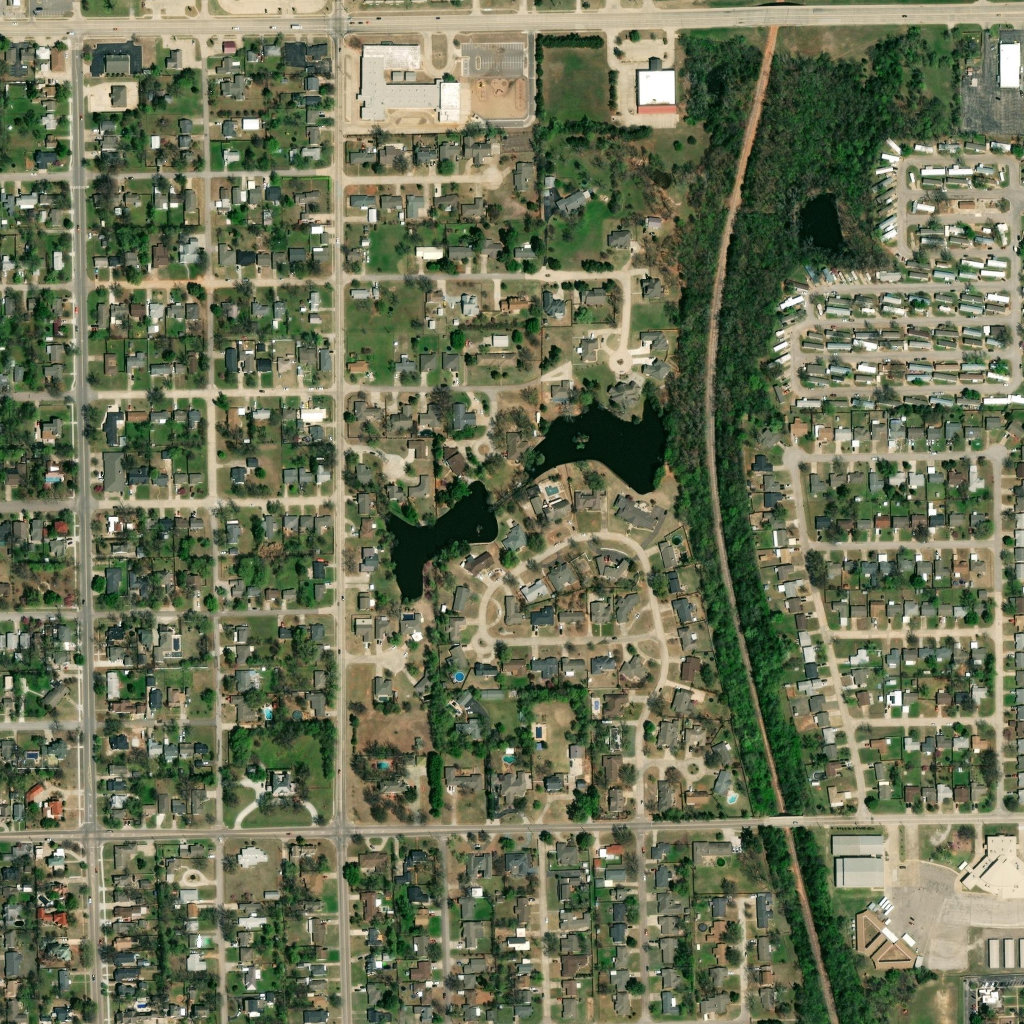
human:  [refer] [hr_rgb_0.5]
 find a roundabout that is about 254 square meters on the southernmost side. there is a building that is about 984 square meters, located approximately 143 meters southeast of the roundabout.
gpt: <box>[[66, 73, 68, 76, 0]]</box>

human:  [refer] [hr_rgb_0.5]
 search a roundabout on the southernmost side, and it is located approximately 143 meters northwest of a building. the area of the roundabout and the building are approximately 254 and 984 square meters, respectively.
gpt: <box>[[66, 73, 68, 76, 0]]</box>